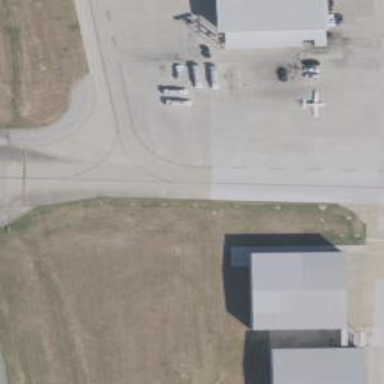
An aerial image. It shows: Image of taxiway at airport.